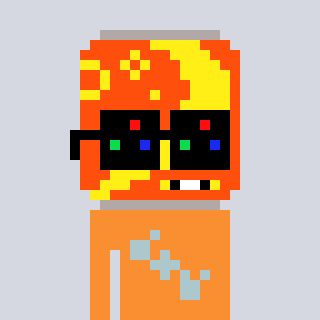
a pixel art character with square black sunglasses, a pop-shaped head and a orange-colored body on a cool background